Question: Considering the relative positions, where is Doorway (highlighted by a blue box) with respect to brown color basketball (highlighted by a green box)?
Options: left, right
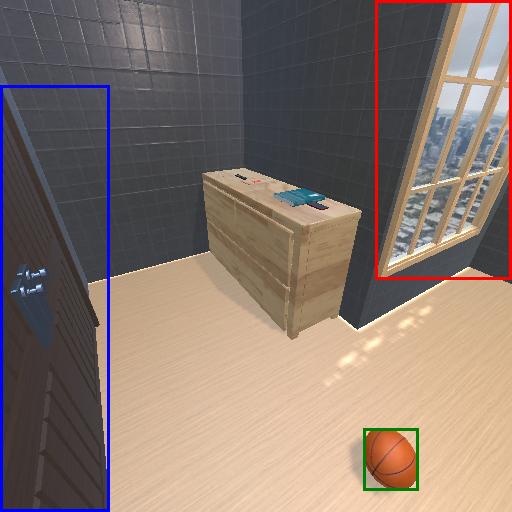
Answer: left